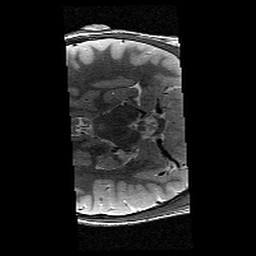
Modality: T2w
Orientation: axial
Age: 12
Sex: male
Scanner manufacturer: siemens
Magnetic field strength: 3 T
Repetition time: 9.23 s
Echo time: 0.067 s